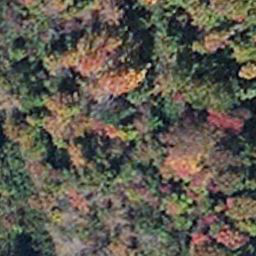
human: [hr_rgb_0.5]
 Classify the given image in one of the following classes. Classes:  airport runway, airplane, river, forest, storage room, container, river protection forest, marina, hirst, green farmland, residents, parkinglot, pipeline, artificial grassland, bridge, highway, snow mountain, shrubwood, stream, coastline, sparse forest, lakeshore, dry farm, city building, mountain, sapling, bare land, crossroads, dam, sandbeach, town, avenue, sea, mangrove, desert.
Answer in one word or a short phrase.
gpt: mangrove